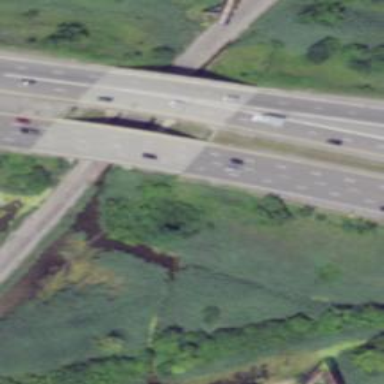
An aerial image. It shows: Bridge over motorway.